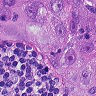
Metastatic tissue present: yes